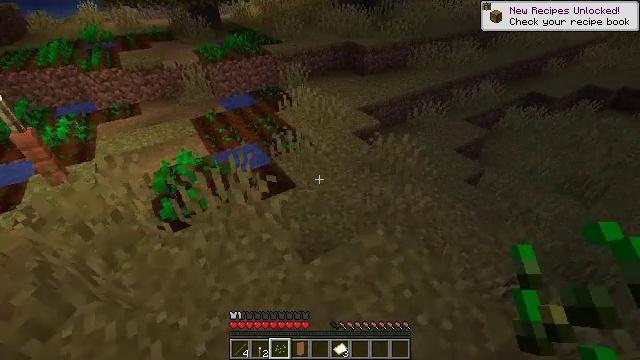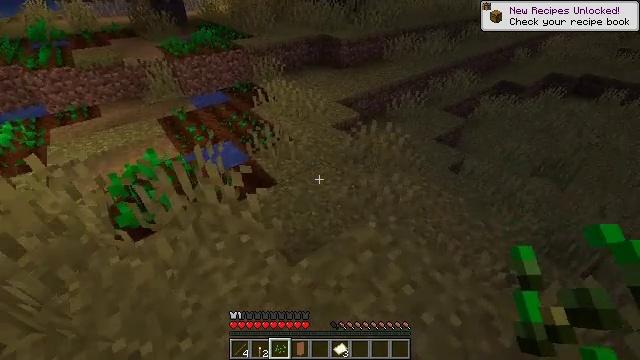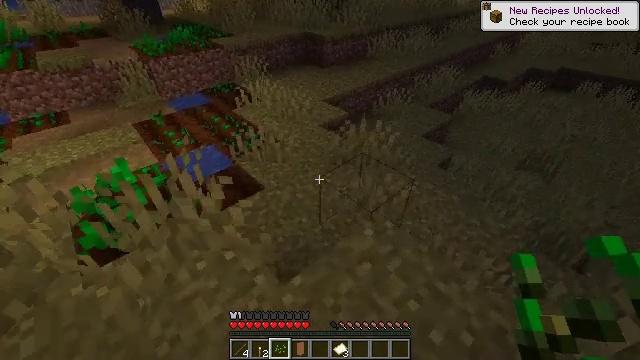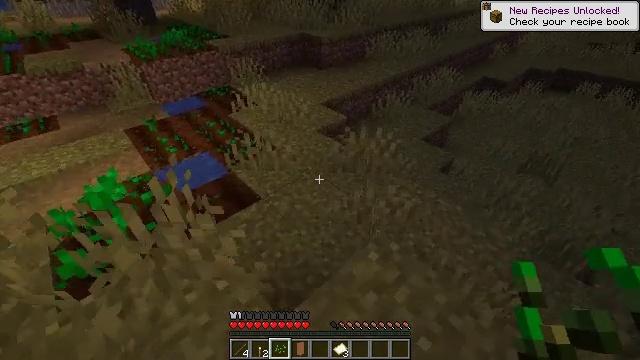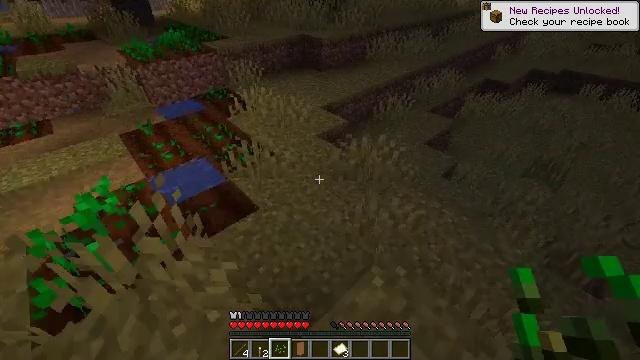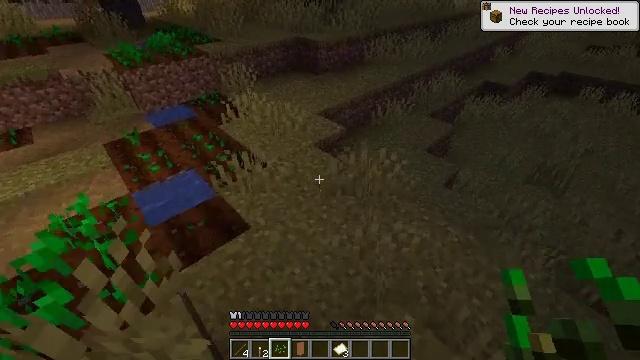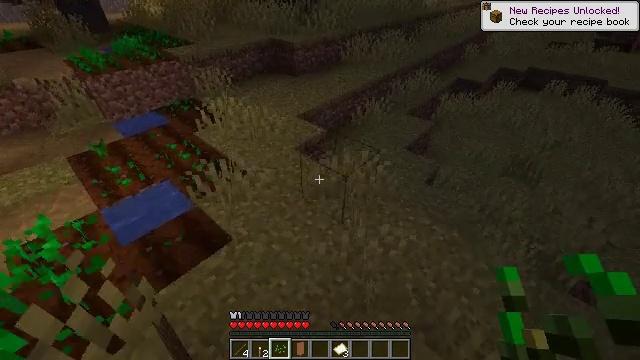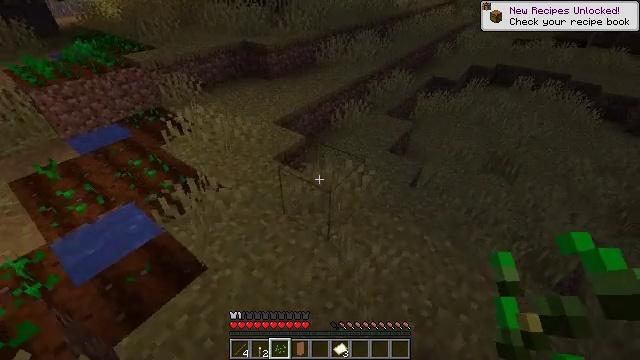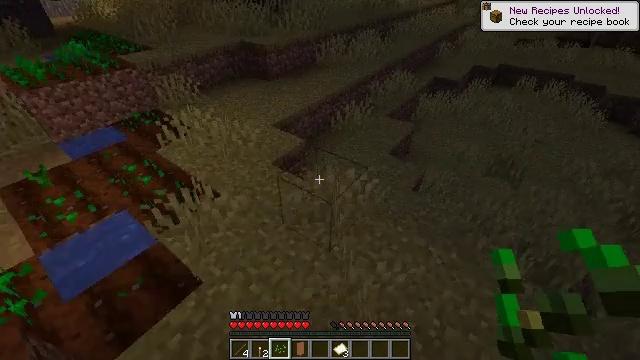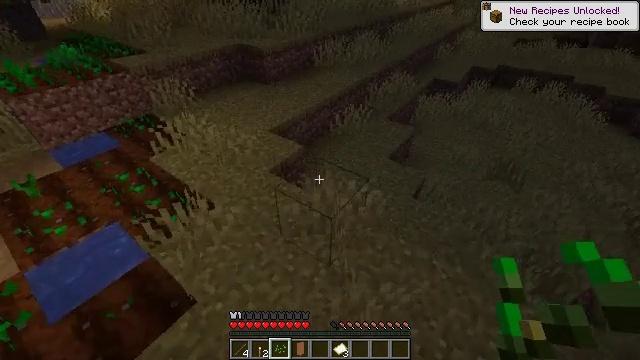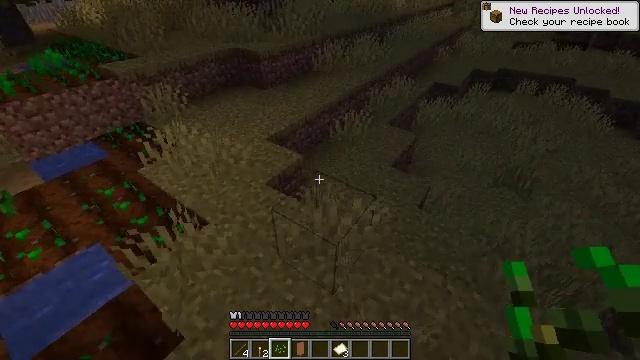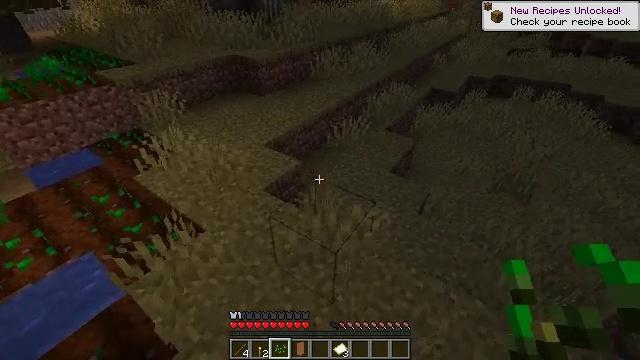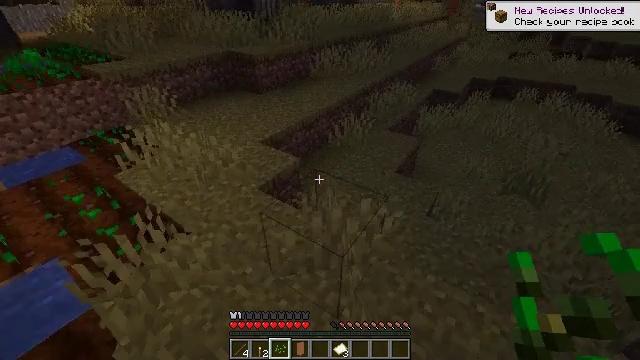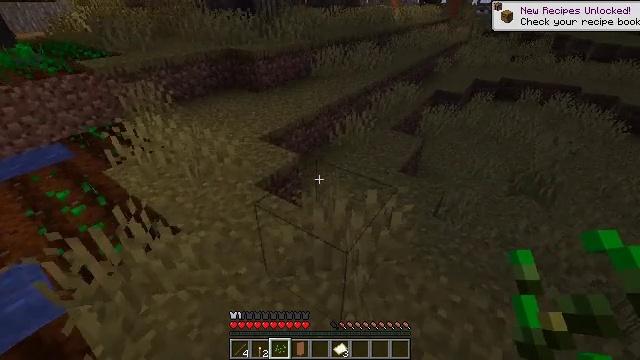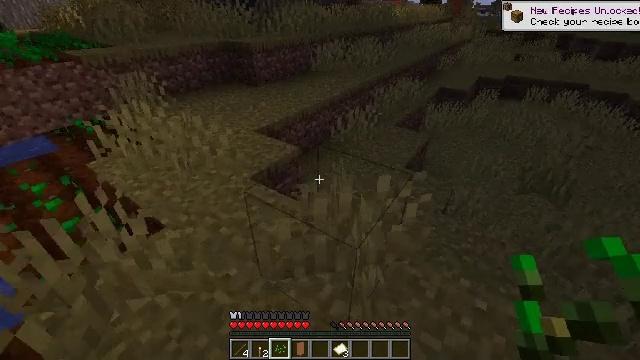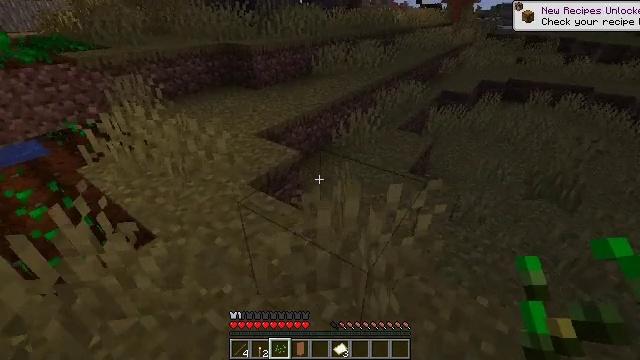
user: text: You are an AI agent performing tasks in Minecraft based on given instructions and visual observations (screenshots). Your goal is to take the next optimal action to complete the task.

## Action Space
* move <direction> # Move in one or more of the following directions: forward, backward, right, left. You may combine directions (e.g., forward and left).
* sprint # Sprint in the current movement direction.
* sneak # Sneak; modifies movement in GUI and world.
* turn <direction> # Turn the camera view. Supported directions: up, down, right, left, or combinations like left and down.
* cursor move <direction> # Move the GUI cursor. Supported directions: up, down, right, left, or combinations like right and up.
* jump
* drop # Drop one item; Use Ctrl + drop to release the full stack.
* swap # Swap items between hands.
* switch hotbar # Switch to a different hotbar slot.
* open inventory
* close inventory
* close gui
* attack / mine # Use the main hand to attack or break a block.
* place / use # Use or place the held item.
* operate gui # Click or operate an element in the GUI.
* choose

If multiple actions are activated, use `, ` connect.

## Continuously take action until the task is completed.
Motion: motion action
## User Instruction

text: Chop down the acacia wood.
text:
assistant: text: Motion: move forward, turn right
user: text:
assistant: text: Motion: move forward, turn right
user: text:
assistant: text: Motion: move forward
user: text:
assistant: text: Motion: move forward
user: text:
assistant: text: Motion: move forward
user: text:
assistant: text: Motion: move forward, turn right
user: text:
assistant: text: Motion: move forward, turn right
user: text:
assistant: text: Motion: move forward
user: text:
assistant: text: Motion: move forward
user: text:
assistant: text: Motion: move forward
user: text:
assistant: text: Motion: move forward, turn up
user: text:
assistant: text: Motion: move forward, turn up
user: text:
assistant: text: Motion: move forward, turn up
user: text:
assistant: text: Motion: move forward
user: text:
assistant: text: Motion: move forward
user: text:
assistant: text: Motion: move forward, turn up
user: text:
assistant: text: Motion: move forward
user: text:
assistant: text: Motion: move forward
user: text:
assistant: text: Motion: move forward
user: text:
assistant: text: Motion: move forward
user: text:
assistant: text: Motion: move forward
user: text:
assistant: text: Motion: move forward
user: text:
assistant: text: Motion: move forward
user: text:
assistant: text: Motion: move forward
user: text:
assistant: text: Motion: move forward
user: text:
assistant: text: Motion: move forward
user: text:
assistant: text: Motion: move forward
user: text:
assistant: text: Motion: move forward
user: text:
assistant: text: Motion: move forward
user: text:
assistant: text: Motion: move forward